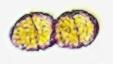
Label: Margalefidinium